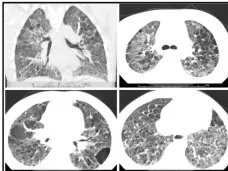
Radiological features during follow-up. (G-I) CT images showing improvement of NSIP after treatment with prednisone combined with CsA and pirfenidone for 7 months, 13 months and 26 months, respectively.
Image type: radiology (ct)